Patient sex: M
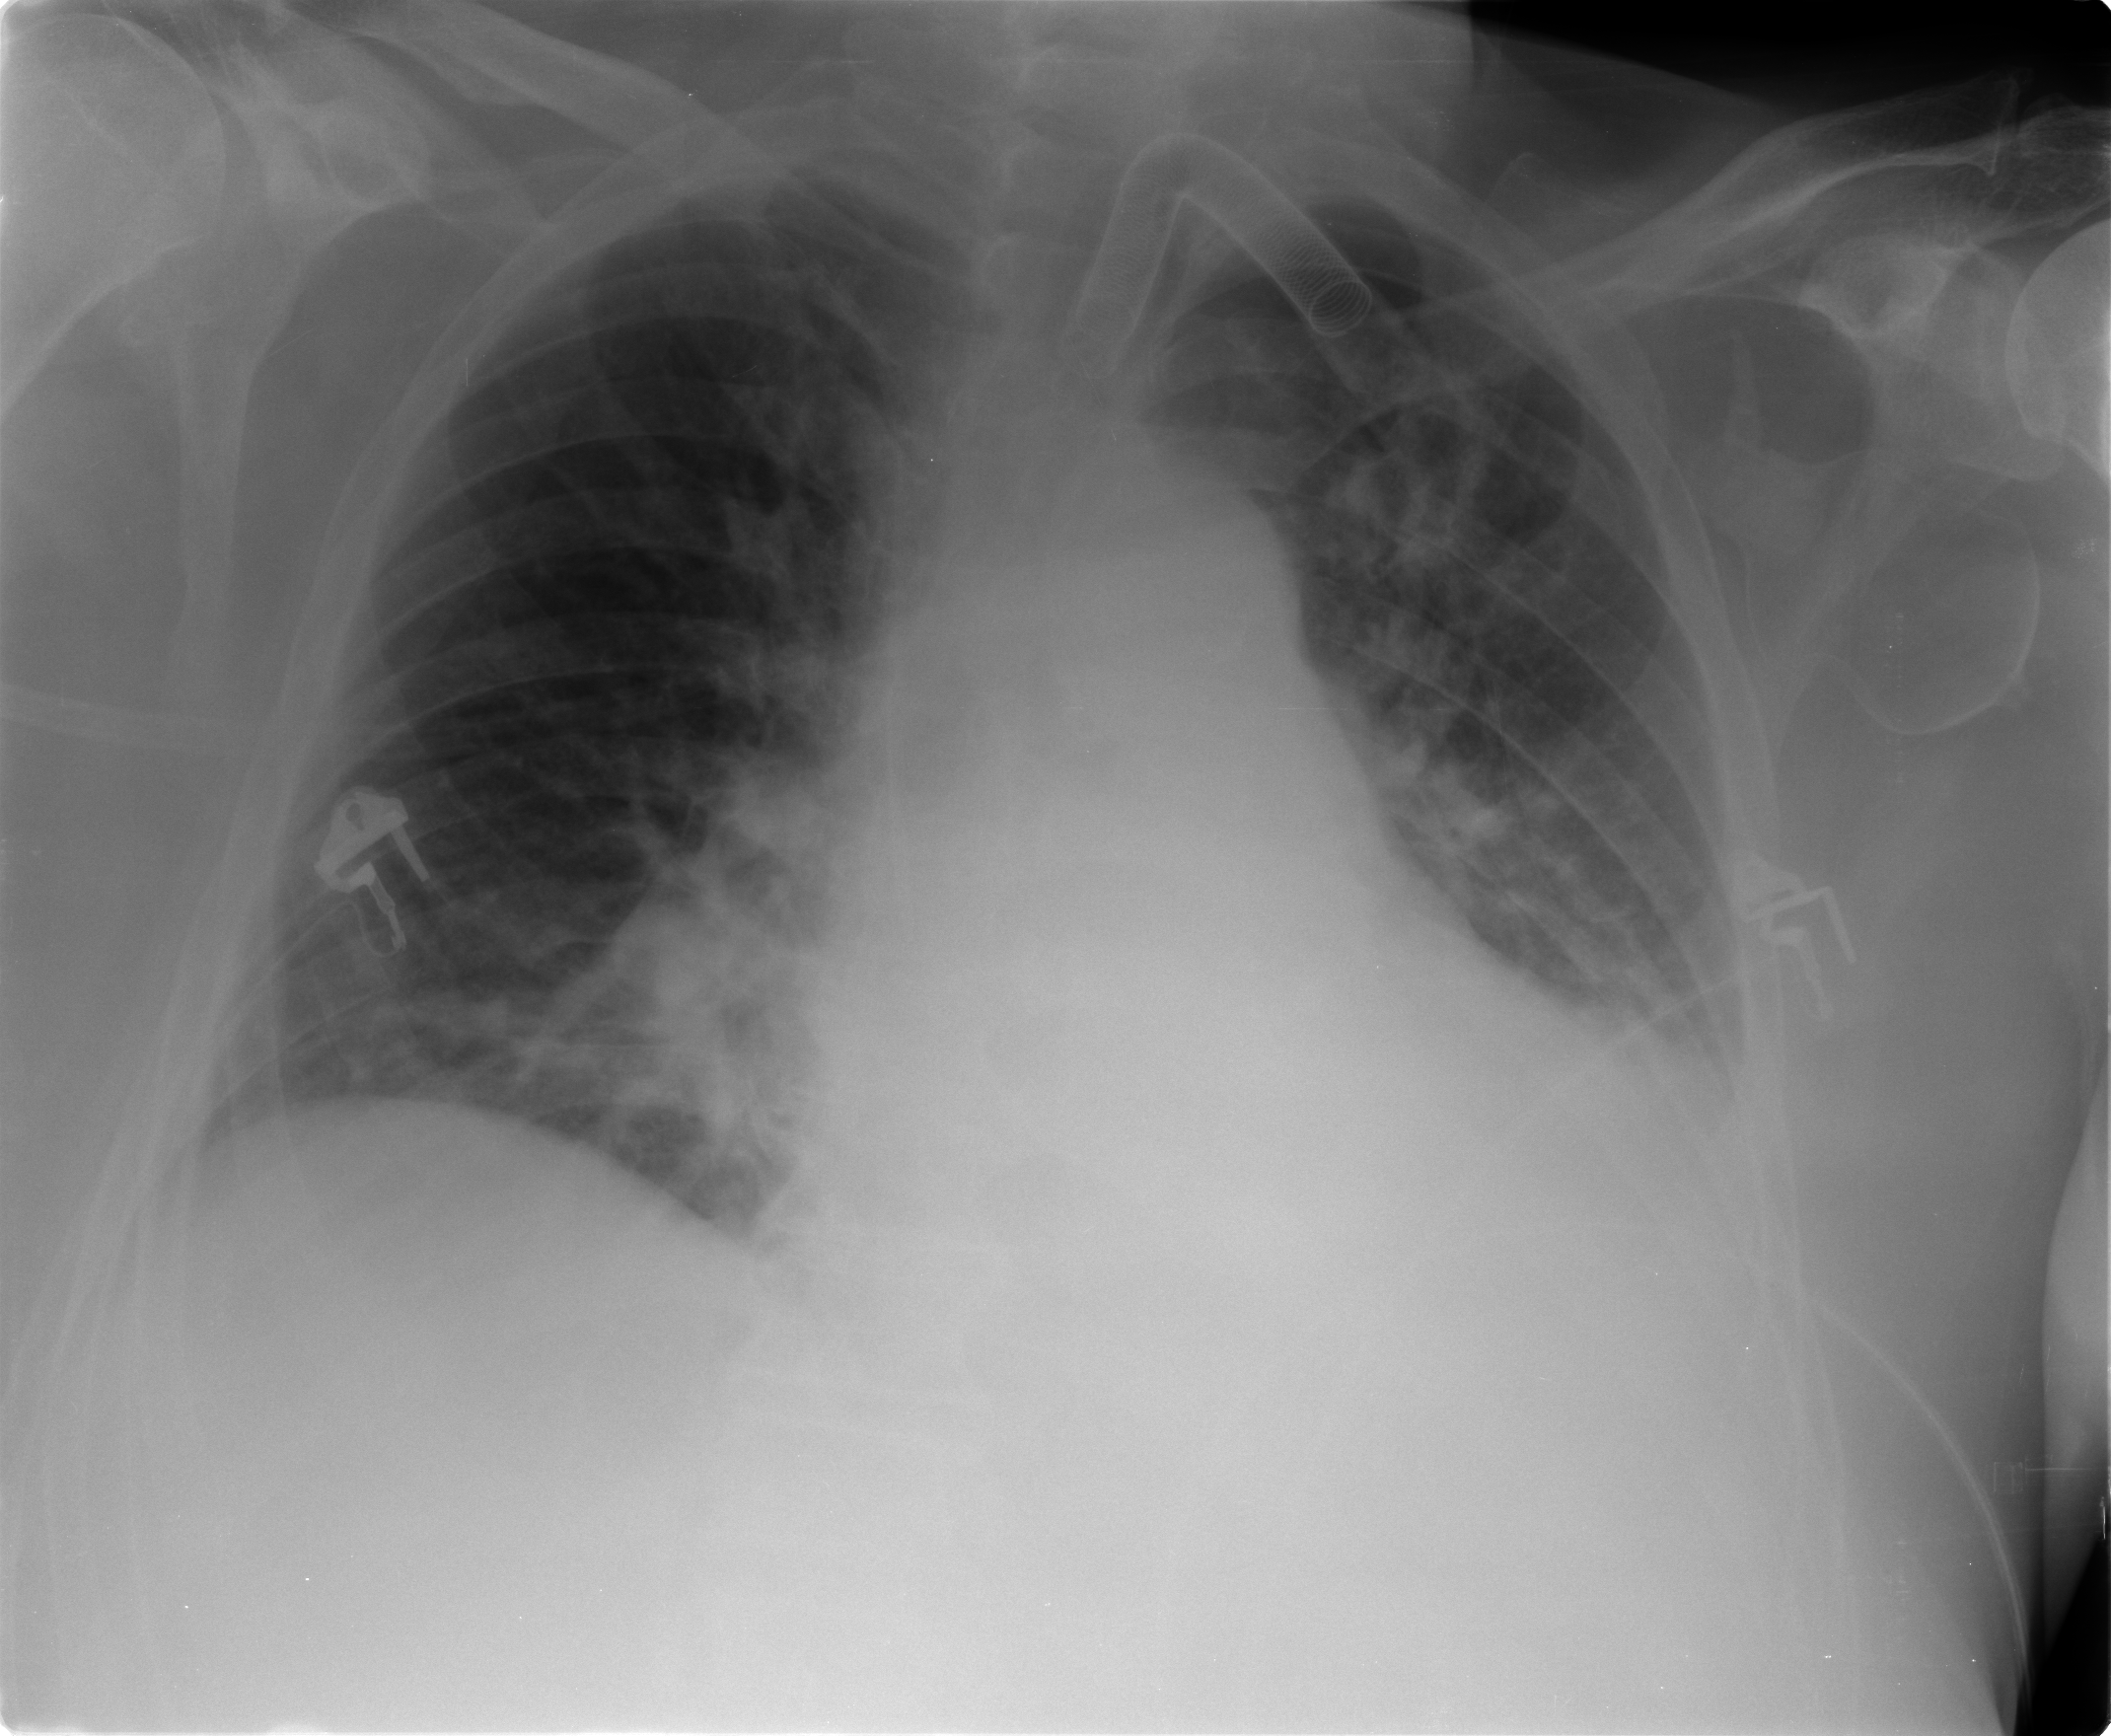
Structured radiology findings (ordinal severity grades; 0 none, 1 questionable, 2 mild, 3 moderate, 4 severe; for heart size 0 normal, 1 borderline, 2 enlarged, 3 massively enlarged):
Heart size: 2
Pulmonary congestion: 2
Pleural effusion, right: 0
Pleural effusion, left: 2
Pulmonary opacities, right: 1
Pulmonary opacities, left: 2
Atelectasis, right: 2
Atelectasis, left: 2